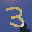
Label: 3